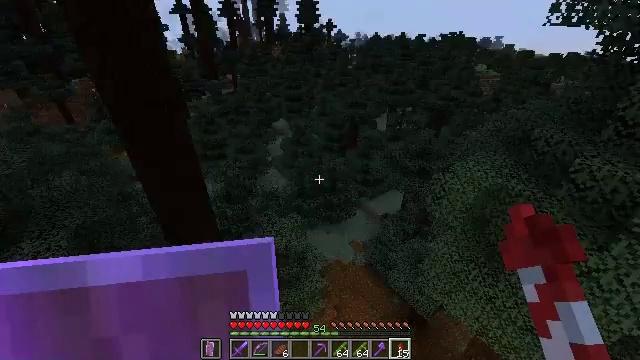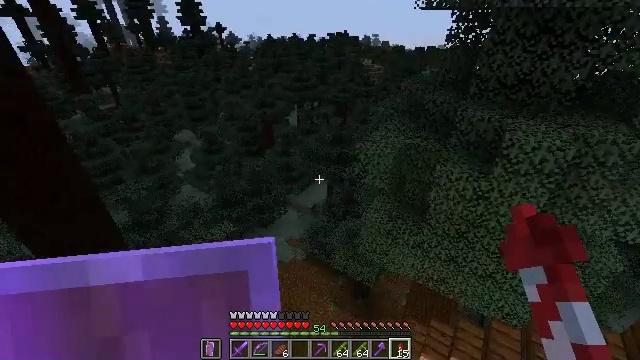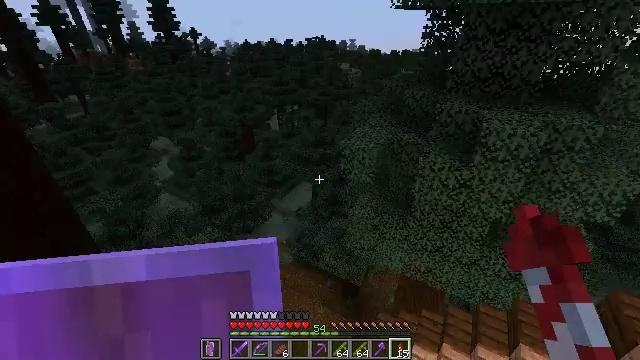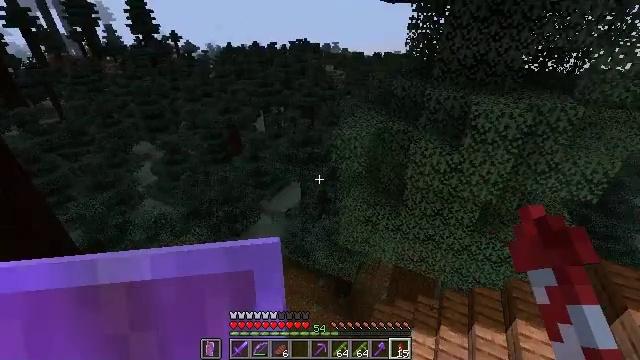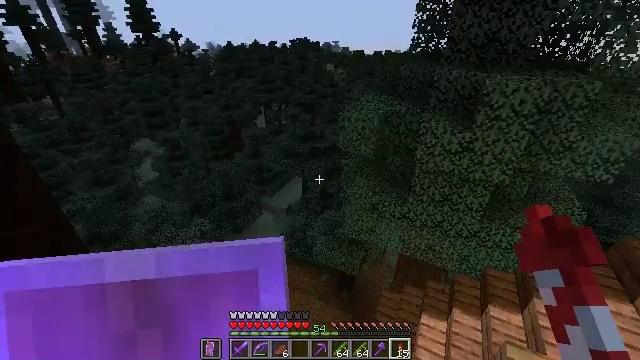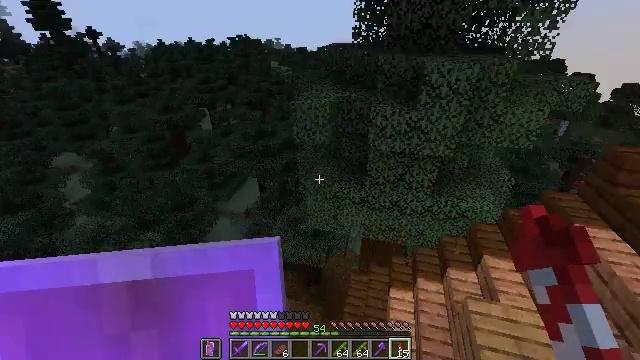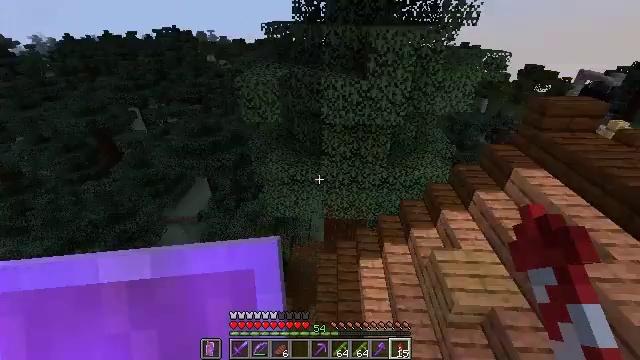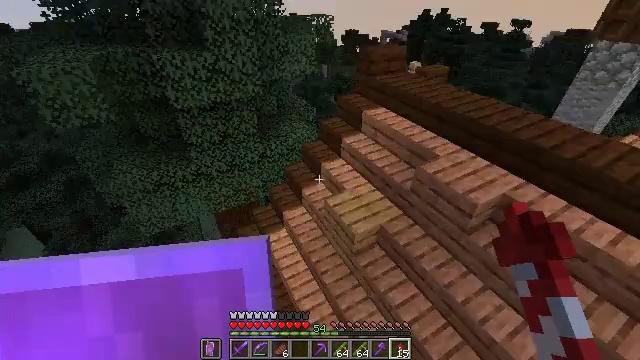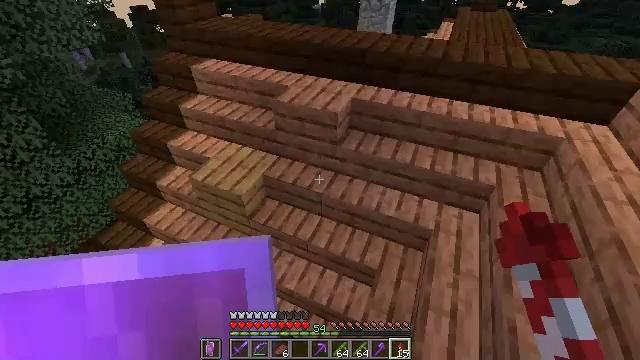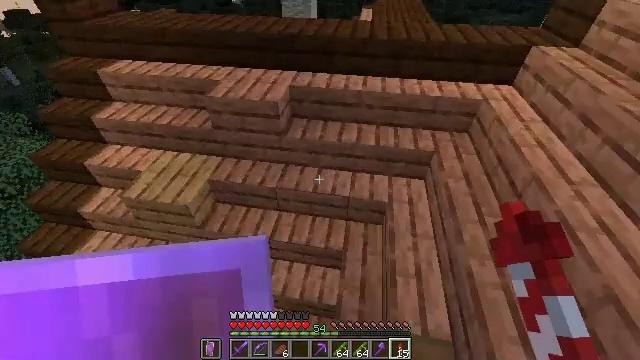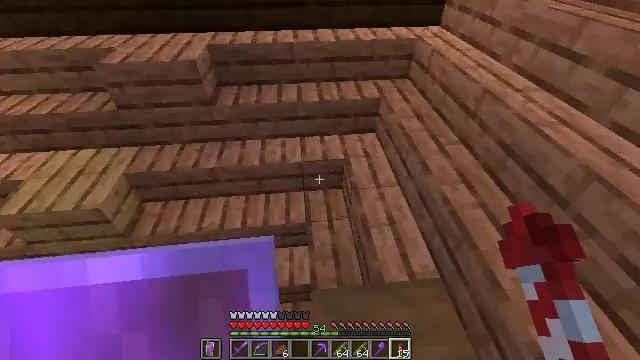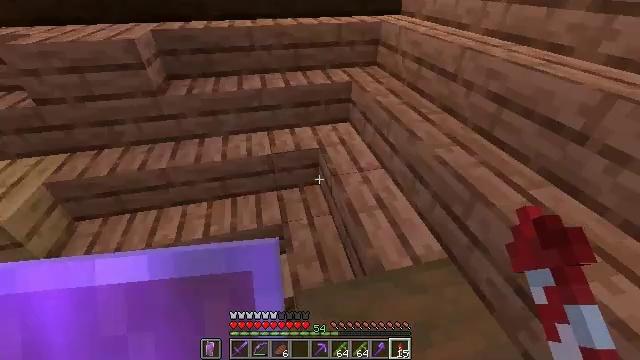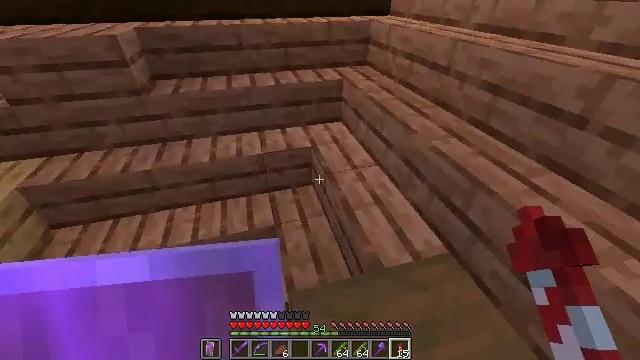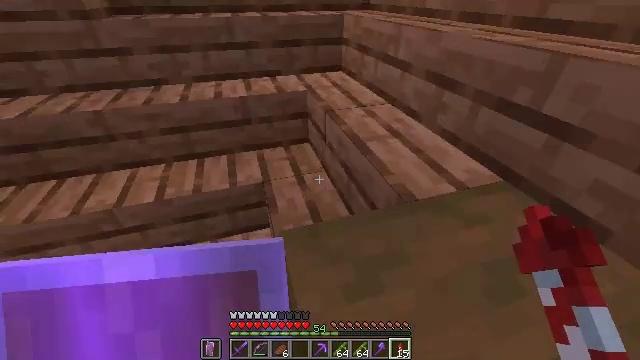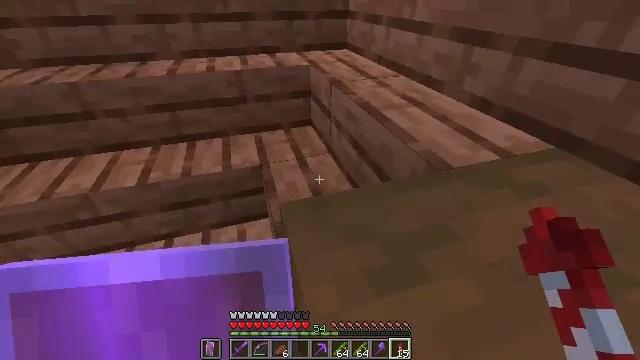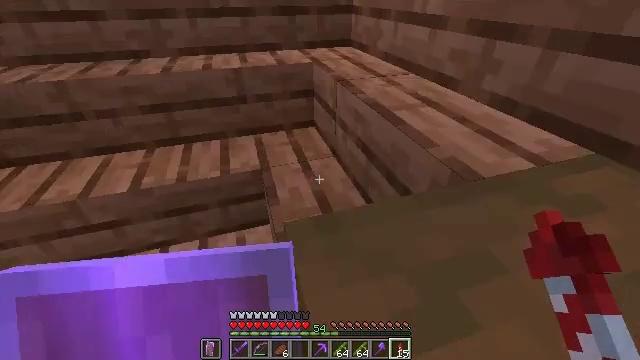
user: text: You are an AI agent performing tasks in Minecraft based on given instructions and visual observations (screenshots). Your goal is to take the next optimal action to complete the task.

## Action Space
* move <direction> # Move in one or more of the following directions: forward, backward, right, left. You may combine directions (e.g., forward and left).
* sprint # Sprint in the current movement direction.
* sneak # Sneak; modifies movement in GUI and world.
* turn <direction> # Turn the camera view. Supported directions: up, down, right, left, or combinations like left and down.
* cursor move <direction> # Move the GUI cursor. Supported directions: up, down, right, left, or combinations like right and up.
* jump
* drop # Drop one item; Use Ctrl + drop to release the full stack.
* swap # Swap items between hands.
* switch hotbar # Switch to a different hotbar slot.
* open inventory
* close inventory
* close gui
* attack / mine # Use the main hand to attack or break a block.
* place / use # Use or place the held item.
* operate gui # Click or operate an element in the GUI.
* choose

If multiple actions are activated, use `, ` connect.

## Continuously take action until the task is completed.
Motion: motion action
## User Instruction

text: Break the spruce log from the tree.
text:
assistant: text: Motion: turn right
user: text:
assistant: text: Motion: turn right
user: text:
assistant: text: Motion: turn right
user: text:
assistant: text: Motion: no_op
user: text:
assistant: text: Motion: turn right
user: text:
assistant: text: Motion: turn right and down
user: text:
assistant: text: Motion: turn right and down
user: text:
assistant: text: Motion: turn right and down
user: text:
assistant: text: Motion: turn right and down
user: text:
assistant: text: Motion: turn right
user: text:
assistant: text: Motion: turn right and up
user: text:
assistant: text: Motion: turn right and up
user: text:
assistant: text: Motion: turn right
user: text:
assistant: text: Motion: no_op
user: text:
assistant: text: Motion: no_op
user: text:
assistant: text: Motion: no_op
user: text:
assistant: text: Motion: no_op
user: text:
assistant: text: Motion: no_op
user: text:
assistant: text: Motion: no_op
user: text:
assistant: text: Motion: no_op
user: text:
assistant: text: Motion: turn up
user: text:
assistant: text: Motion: turn left and up
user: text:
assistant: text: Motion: turn up
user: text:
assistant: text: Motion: move forward, turn up
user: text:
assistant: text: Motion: move forward, turn left and up
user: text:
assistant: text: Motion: move forward, turn left and up
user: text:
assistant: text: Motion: move forward, turn left and down
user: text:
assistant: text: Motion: move forward
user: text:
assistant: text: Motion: move forward
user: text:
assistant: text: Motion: move forward